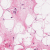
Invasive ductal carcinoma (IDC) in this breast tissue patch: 0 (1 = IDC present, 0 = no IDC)